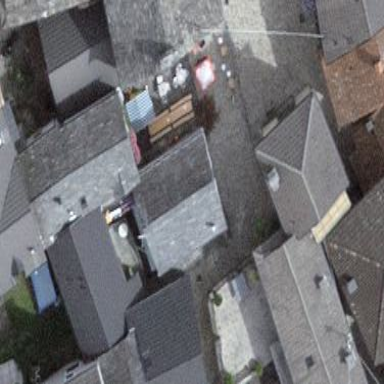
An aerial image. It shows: Outdoor seating area for leisure land.